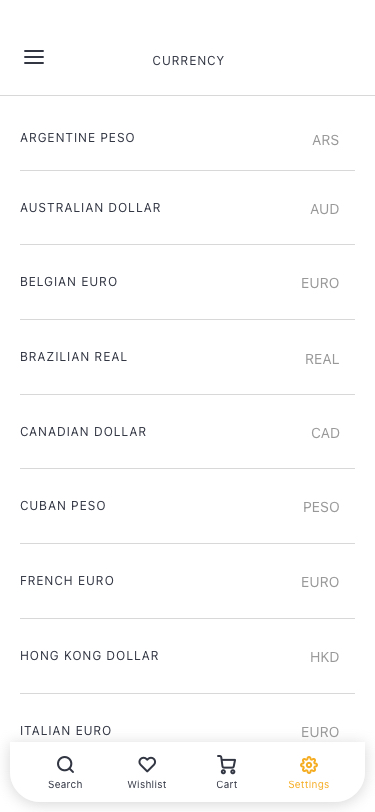
Text in this UI design:
EURO
ITALIAN EURO
HKD
HONG KONG DOLLAR
EURO
FRENCH EURO
PESO
CUBAN PESO
CAD
CANADIAN DOLLAR
REAL
BRAZILIAN REAL
EURO
BELGIAN EURO
AUD
AUSTRALIAN DOLLAR
ARS
ARGENTINE PESO
CURRENCY